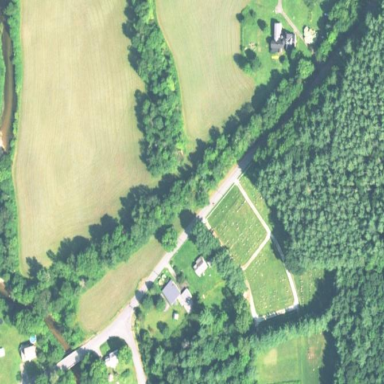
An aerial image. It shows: Cemetery with historic significance.